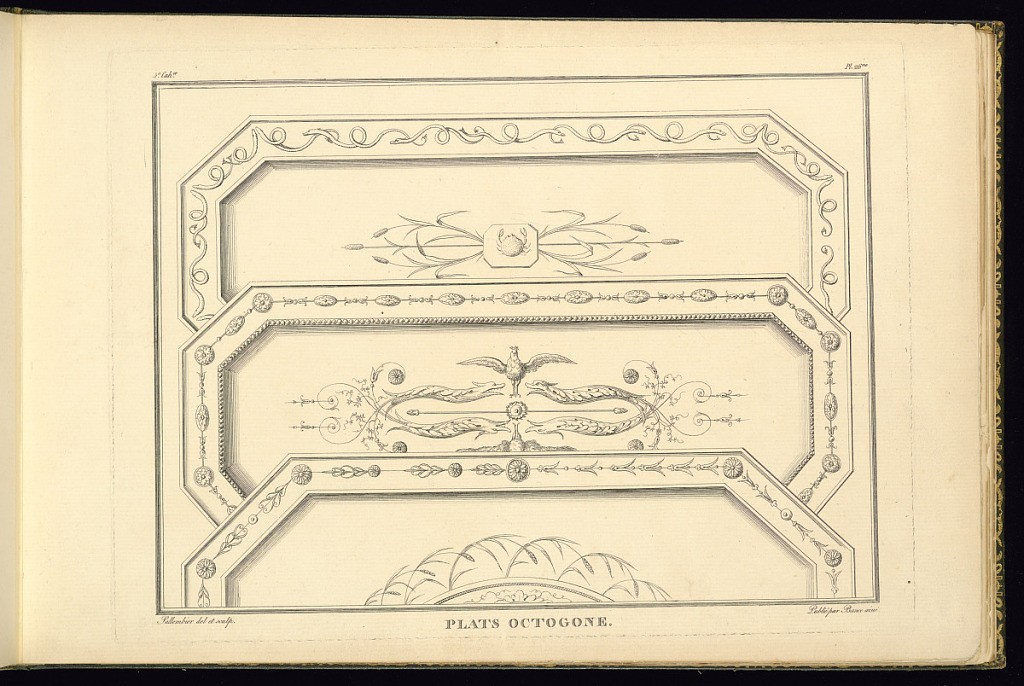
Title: PLATS OCTOGONE
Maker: Henri Sallembier, French, ca. 1753 - 1820
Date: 1805
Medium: Etching on paper
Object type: Print
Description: Three designs for octagonal serving dishes with Empire style motifs, featuring a crab, reeds, snakes, rosettes, fleurons, scrolling leaves, birds, creatures, and pearls or beads. The plates are displayed overlapping, each with a vignette in the center of the dish and a decorative border. The plate is titled, signed, and numbered.